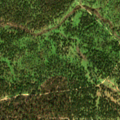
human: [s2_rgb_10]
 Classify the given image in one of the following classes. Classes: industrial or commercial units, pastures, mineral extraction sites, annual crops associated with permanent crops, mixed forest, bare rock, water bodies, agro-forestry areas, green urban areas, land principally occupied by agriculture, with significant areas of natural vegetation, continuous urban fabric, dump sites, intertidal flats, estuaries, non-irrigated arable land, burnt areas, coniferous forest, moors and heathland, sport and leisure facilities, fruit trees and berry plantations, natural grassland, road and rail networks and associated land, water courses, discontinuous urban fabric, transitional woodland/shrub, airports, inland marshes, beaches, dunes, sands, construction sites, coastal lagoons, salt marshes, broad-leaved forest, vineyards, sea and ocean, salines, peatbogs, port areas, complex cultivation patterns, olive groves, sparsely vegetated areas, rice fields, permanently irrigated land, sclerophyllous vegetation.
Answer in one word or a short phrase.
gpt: broad-leaved forest, coniferous forest